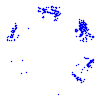
Particle: proton